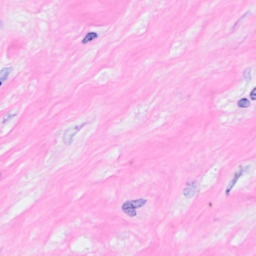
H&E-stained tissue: Breast